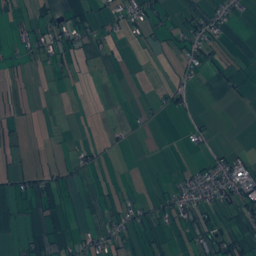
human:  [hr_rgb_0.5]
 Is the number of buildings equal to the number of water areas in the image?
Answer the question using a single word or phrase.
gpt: no

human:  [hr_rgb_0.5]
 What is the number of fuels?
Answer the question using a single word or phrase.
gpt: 1

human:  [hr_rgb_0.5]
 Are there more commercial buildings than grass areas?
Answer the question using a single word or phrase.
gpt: no

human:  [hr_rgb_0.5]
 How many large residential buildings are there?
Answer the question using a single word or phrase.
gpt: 0

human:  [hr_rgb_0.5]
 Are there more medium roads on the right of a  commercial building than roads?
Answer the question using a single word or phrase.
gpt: no

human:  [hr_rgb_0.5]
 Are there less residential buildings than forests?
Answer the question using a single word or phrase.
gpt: no

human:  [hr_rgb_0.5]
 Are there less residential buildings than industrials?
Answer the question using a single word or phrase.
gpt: no

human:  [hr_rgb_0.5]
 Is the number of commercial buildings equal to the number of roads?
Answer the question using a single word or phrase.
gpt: no

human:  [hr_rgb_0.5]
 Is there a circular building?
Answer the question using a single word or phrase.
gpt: yes

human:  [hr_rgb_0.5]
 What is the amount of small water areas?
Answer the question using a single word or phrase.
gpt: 19

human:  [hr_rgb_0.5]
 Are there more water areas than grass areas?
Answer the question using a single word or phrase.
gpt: no

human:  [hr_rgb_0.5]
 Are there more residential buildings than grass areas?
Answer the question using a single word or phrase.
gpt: yes

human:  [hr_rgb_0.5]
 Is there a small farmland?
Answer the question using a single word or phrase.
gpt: yes

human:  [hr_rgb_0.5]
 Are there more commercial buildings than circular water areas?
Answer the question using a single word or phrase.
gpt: yes

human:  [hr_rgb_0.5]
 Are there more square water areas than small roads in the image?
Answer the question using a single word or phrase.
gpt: no

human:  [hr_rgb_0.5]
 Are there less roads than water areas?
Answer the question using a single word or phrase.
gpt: no

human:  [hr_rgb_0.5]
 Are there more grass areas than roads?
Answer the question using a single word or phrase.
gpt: yes

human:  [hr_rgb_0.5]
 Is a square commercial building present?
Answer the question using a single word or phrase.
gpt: no

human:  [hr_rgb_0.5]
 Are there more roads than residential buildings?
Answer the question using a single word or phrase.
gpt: no

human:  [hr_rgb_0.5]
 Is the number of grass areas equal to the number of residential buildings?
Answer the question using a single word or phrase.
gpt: no

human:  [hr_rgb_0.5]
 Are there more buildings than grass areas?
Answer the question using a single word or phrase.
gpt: yes

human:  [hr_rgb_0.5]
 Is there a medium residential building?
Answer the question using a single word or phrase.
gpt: yes

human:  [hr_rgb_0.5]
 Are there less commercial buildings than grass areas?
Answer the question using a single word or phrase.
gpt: yes

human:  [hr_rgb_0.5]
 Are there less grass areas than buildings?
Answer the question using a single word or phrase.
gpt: yes

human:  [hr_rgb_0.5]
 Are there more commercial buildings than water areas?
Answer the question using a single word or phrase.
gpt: no

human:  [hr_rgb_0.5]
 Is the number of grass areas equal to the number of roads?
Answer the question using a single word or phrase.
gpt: no

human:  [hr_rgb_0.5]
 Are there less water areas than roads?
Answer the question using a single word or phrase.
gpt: yes

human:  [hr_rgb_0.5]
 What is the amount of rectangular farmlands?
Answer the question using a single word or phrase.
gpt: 2

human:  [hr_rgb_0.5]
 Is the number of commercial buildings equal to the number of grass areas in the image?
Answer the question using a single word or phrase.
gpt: no

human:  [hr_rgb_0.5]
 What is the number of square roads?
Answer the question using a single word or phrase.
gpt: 0

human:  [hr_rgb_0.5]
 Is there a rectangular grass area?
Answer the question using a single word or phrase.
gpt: yes

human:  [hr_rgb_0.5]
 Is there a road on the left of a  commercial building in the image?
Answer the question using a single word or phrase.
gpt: yes

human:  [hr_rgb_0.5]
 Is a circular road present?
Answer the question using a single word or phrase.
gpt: no

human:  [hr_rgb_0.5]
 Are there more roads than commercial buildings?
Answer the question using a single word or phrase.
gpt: yes

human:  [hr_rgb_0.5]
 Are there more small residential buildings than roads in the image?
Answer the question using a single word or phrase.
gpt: yes

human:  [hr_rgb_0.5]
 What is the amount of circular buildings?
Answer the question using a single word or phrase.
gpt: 3